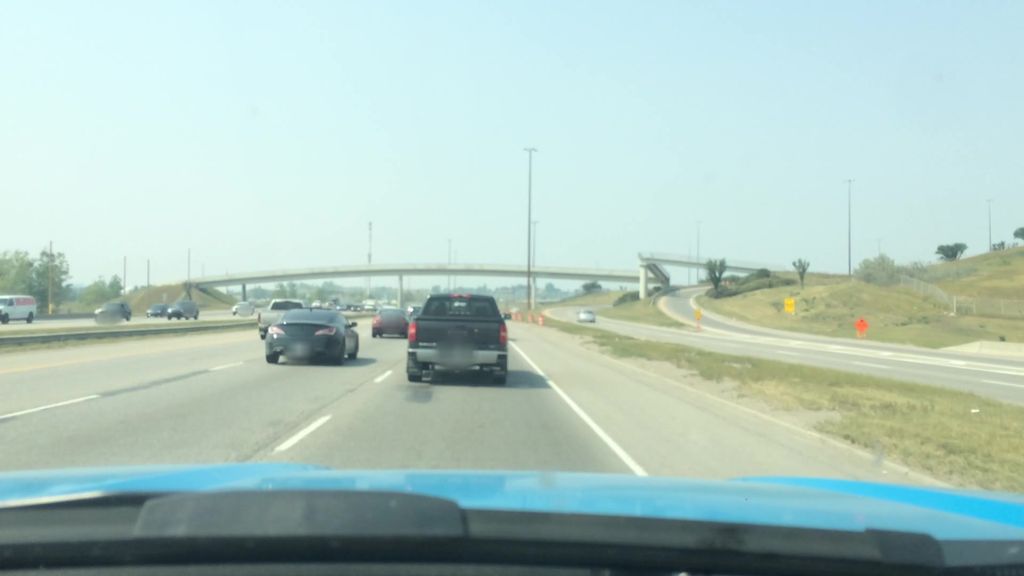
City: calgary